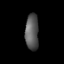
Tissue: lung
Cell type: Epithelial cells
Senescence score: 0.232
Nuclear area (px): 475
Mean DAPI intensity: 89.739